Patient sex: M
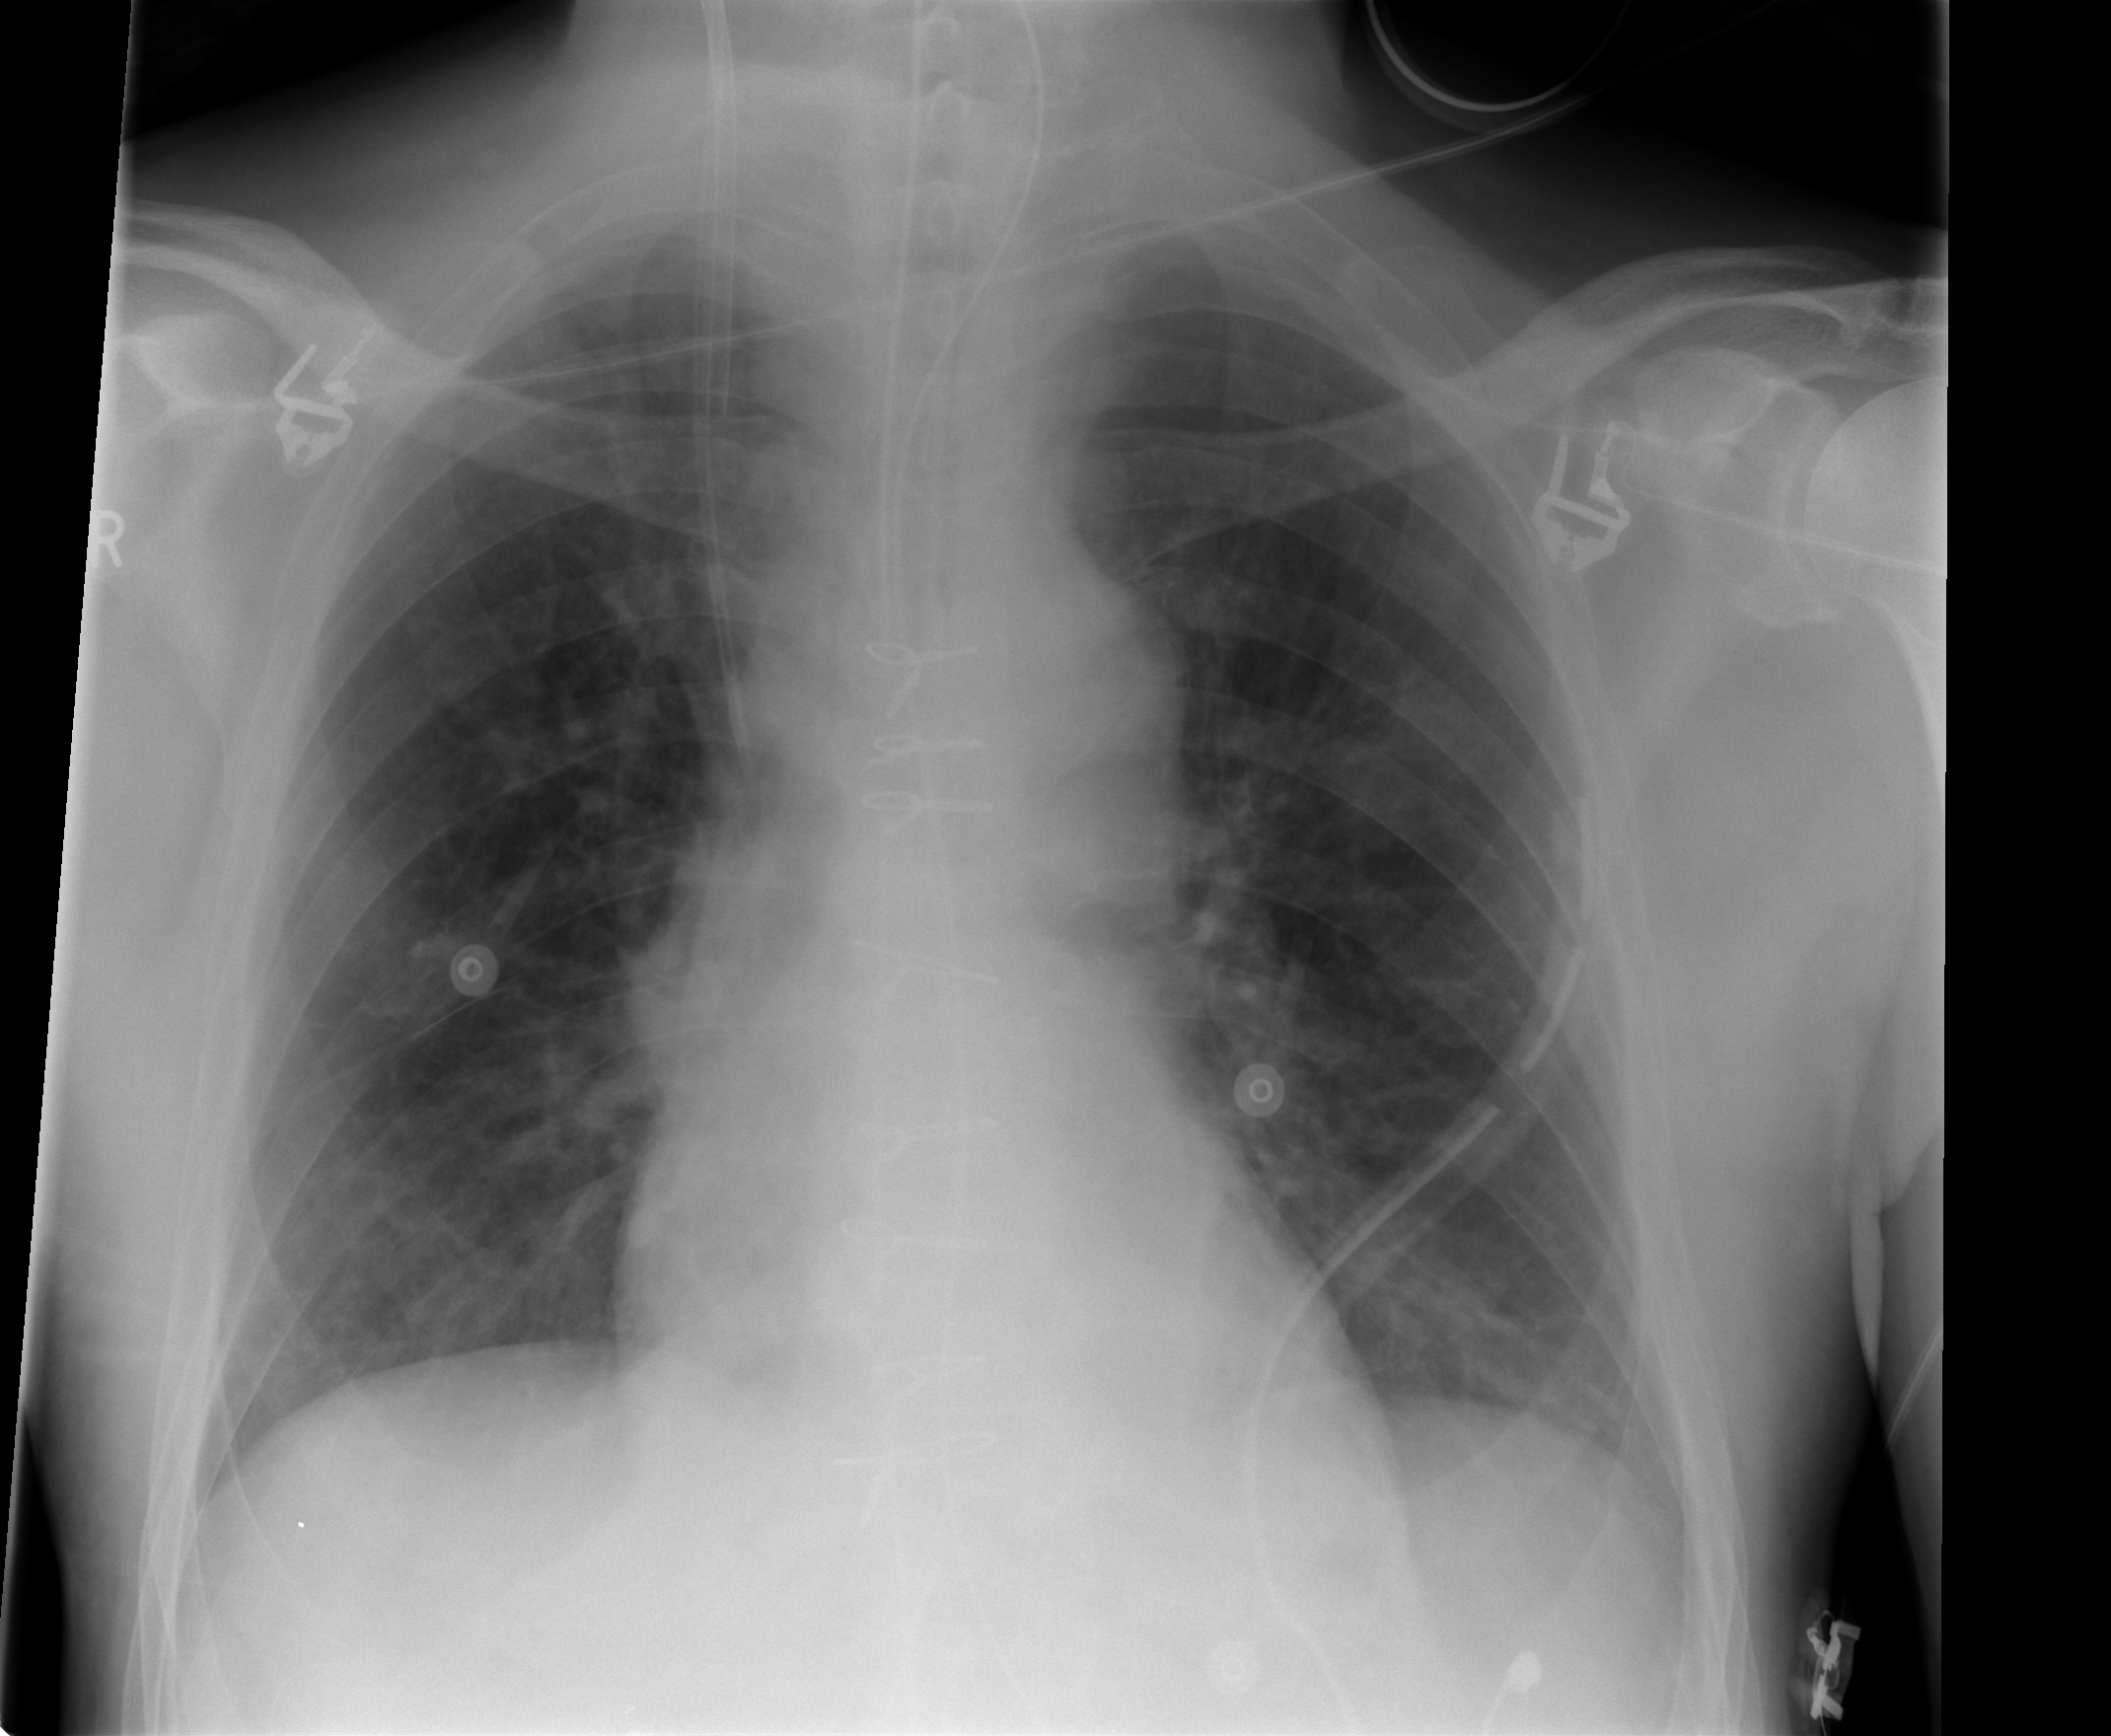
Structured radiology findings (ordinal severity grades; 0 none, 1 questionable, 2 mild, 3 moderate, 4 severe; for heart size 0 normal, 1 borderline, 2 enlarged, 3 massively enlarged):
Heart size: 0
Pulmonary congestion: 1
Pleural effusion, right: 0
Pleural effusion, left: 0
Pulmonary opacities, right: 0
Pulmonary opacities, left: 0
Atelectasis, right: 0
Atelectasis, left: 0